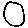
Label: circle